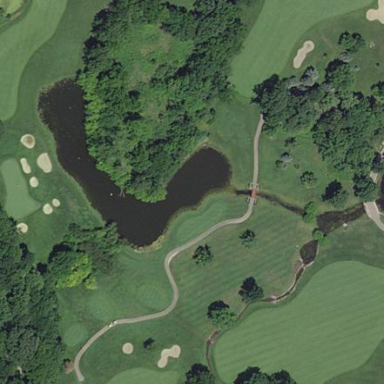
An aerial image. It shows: Scenic view of water hazard on golf course. The natural water feature adds beauty to the landscape.